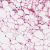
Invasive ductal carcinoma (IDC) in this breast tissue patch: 0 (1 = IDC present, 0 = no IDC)